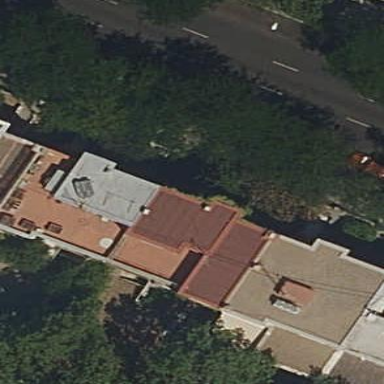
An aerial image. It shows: Terrace building.